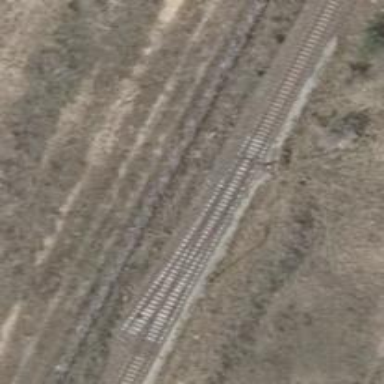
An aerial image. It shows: Railway switch.